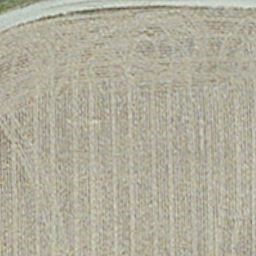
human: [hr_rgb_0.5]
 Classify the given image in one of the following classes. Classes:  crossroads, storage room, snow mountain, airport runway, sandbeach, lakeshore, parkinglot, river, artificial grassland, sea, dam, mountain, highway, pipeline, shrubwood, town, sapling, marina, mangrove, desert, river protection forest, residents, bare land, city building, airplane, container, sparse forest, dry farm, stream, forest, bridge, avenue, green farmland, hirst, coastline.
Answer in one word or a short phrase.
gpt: dry farm